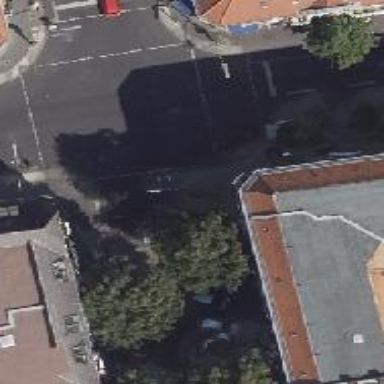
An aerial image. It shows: Sidewalk along the footway.